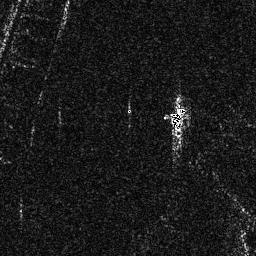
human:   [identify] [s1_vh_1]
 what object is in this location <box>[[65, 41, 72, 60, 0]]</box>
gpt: <ref>1 medium ship at the center</ref>